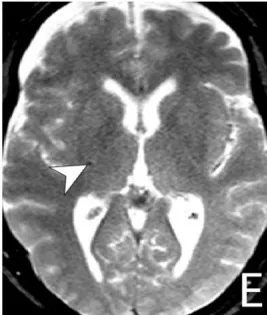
T2*-WI. Left frontal epidural hematoma and subgaleal hemorrhage with an underlying skull fracture (arrows). Small intraventricular bleedings in de occipital horns (cross). Diffuse petechial bleeds, one particular focal hemorrhage in the posterior limb of the right internal capsule (arrowhead).
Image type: radiology (mri)